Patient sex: F
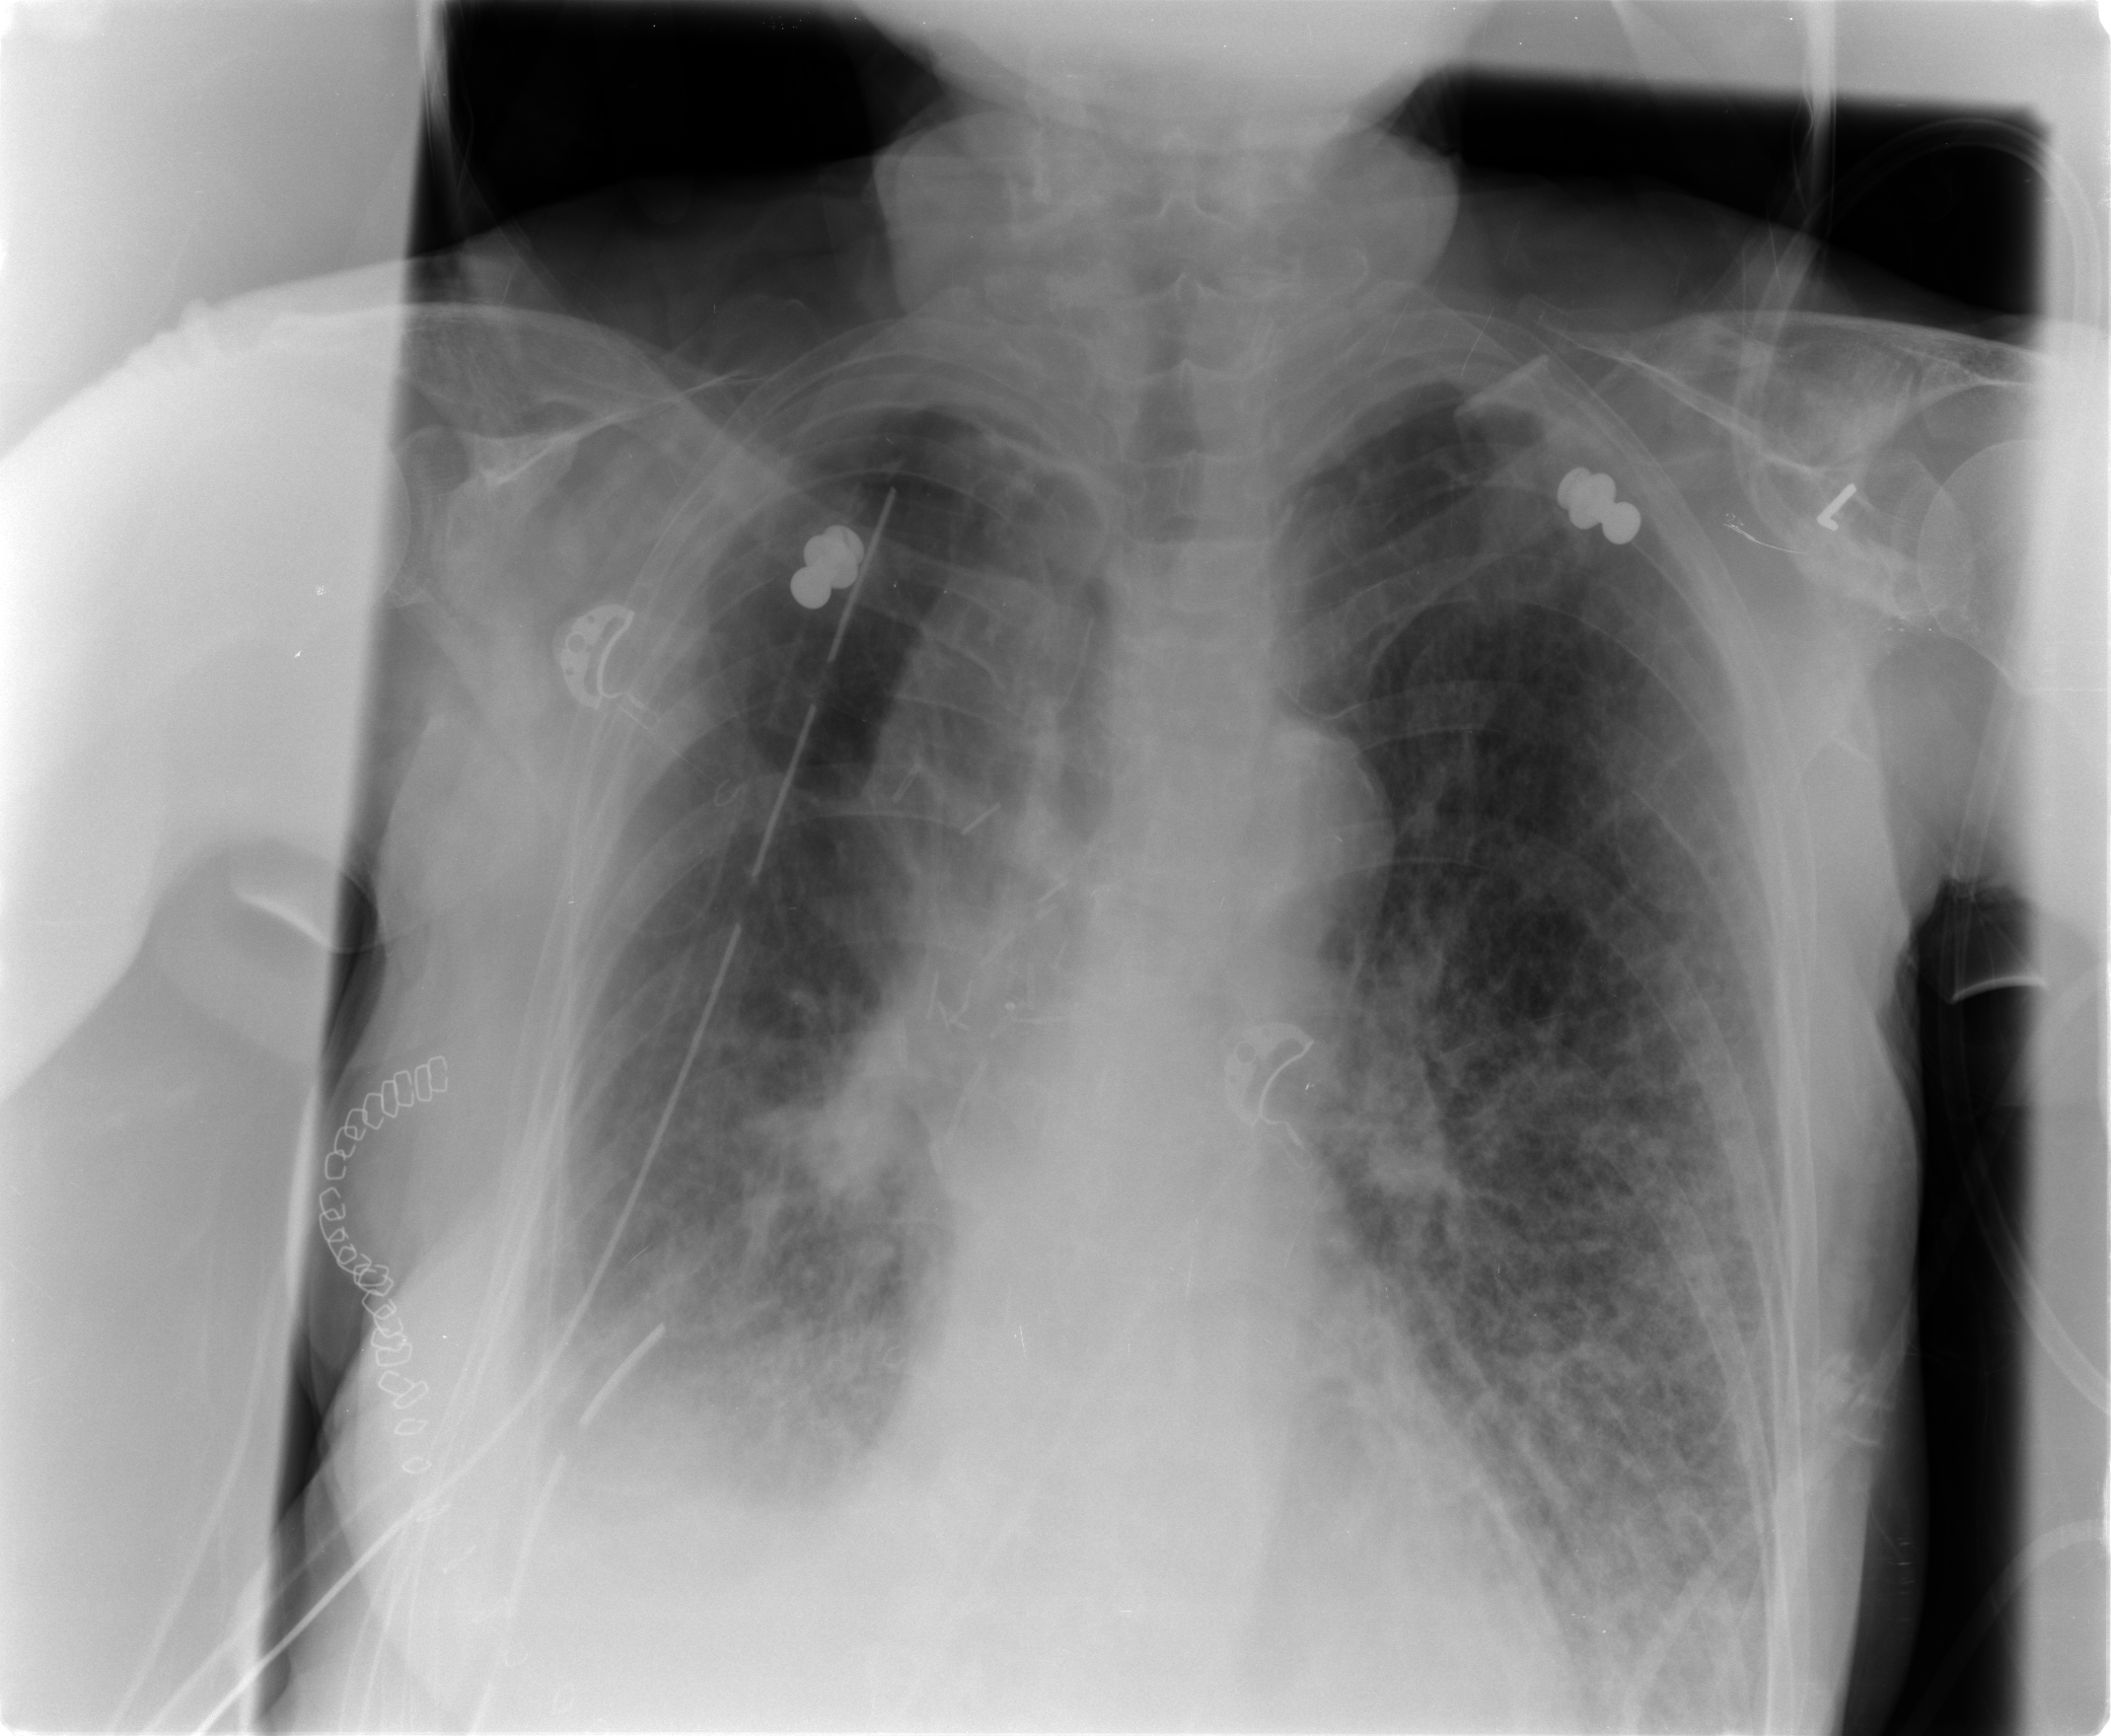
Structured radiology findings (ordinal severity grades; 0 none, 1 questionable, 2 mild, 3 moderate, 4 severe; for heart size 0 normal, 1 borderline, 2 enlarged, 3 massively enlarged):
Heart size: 0
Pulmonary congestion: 2
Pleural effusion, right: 1
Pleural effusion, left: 1
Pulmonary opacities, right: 3
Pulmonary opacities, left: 3
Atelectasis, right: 3
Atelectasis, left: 2